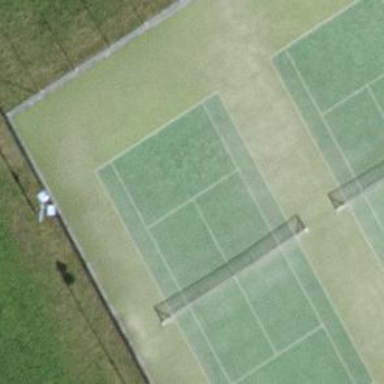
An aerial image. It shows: Tennis court in leisure pitch.